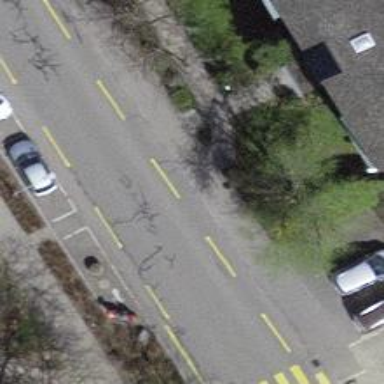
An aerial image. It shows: Sidewalk.